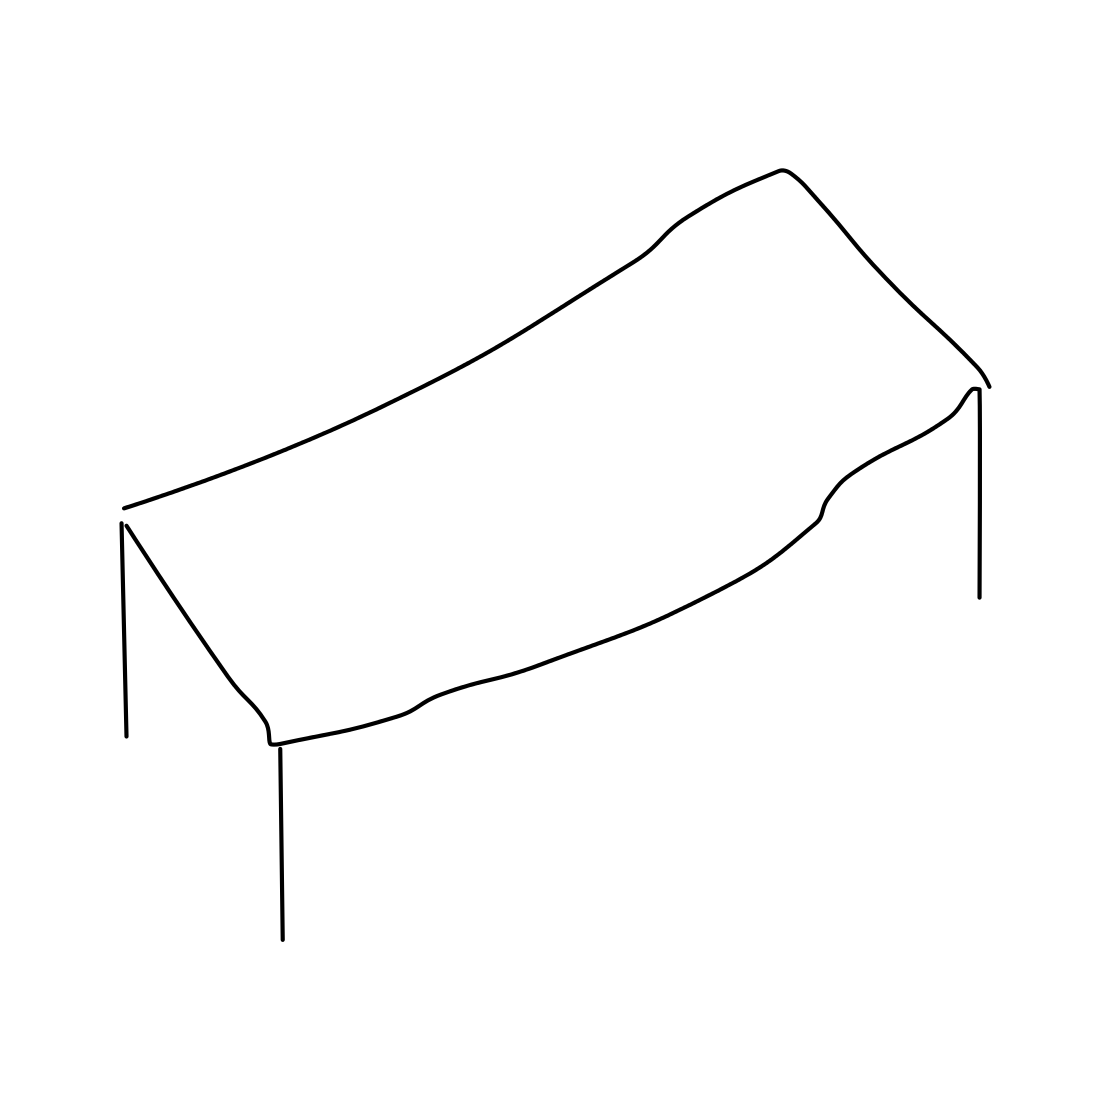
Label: table